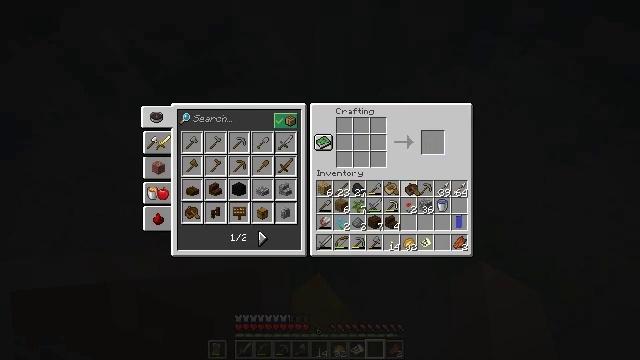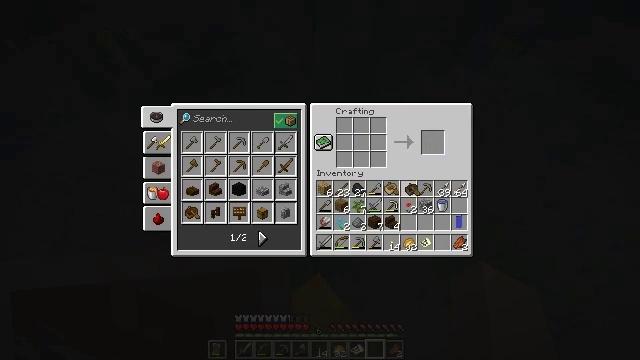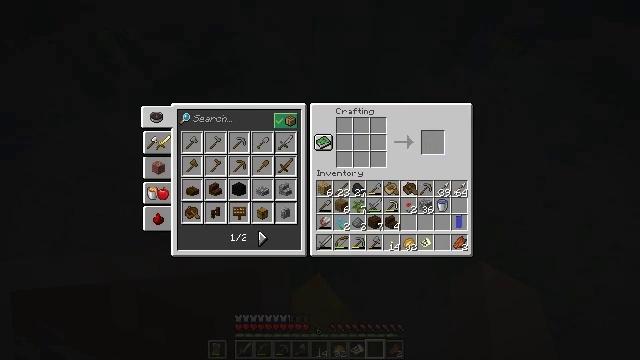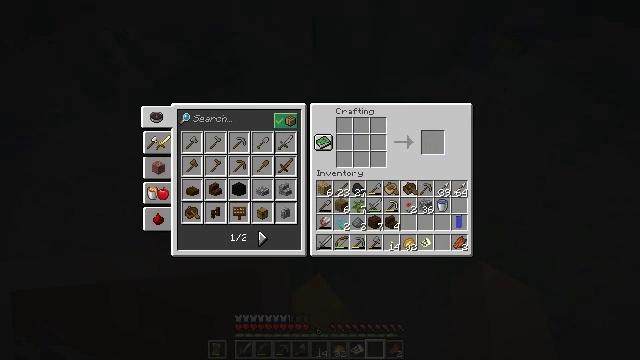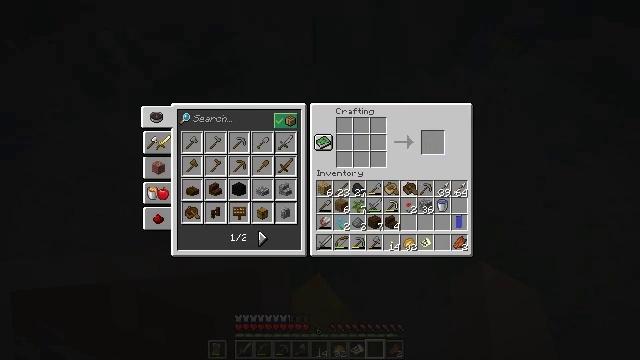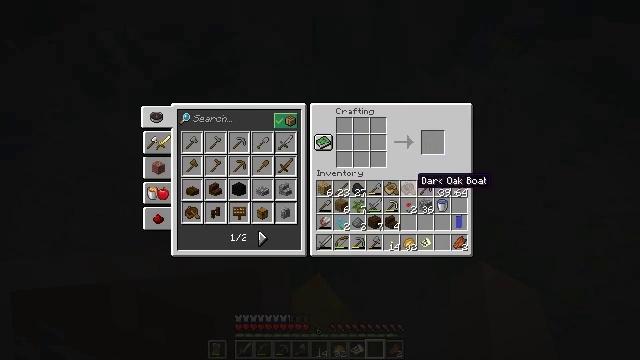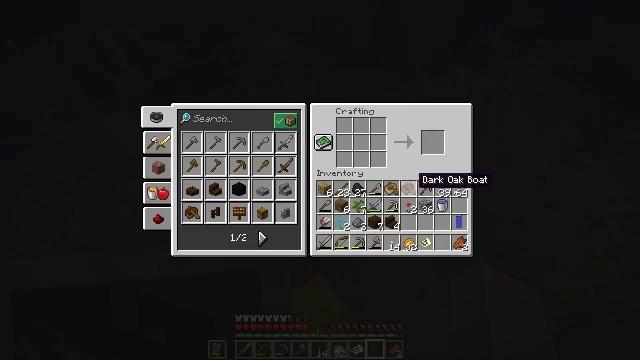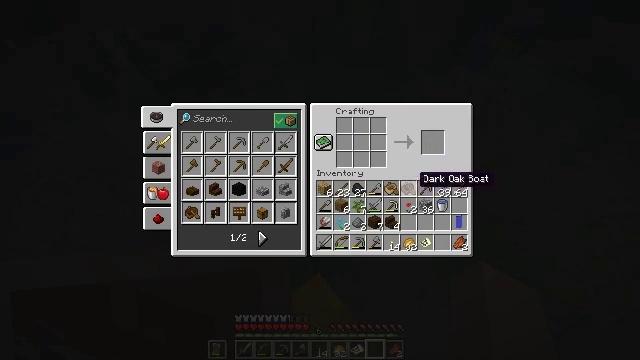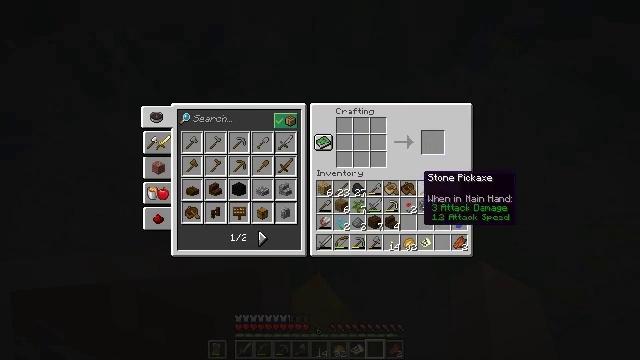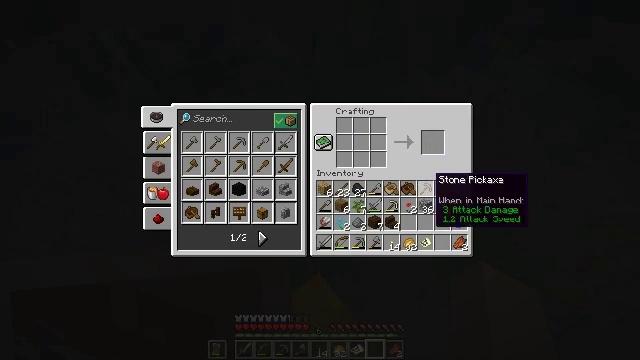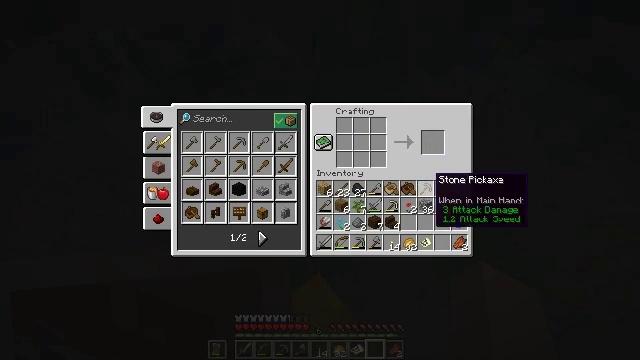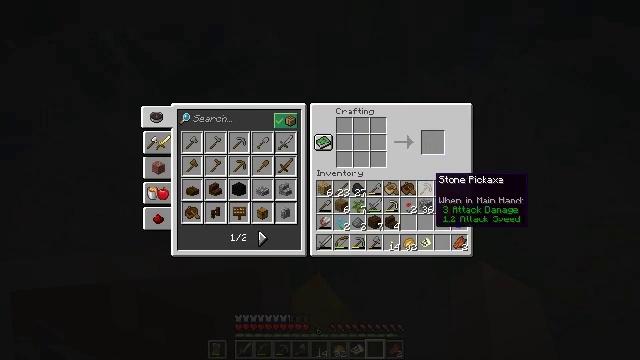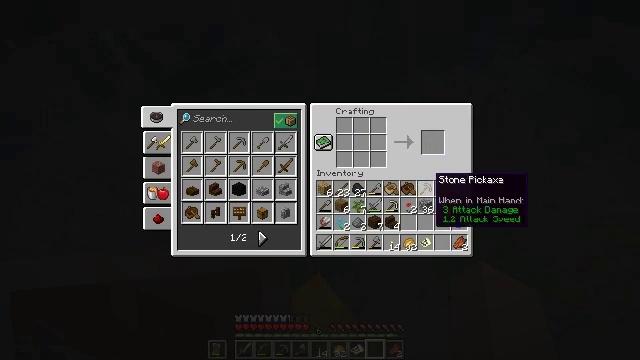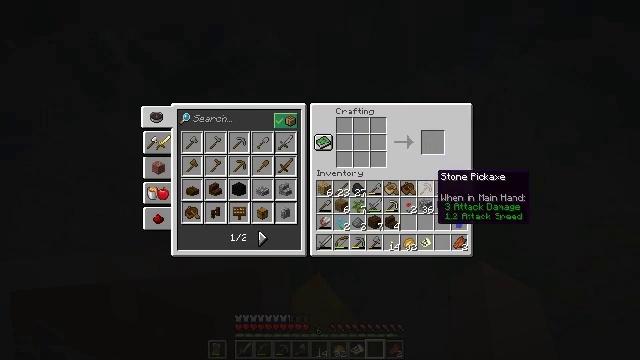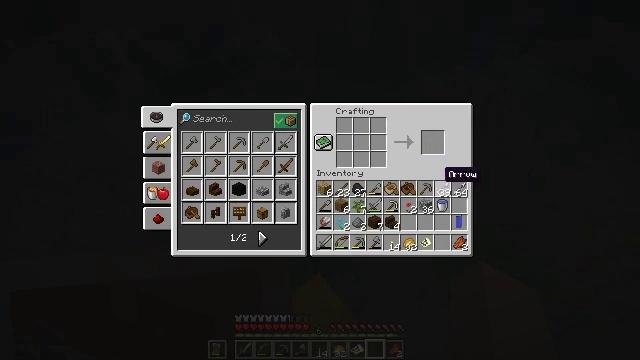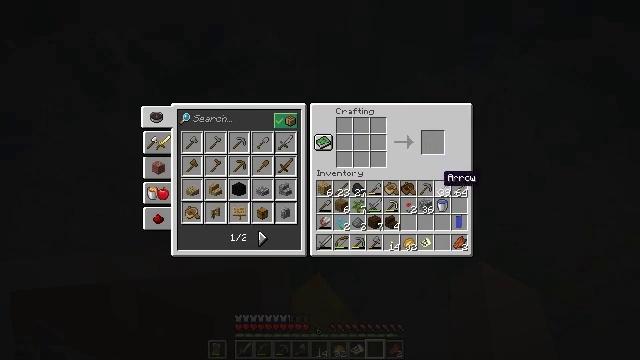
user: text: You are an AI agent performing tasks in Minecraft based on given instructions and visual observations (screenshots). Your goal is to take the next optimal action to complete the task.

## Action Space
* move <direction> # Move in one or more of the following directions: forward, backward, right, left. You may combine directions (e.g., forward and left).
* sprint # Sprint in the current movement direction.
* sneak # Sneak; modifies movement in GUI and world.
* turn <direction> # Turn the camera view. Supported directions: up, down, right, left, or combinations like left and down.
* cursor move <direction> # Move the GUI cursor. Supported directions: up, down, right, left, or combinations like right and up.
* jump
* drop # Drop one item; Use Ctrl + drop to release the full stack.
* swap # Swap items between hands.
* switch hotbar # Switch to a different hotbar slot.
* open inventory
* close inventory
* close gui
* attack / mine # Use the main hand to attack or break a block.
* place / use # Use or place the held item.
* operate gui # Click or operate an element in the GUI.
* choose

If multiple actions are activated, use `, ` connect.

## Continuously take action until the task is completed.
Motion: motion action
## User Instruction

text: Create a dark oak boat with dark oak planks.
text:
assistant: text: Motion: no_op
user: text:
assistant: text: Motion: no_op
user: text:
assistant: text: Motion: attack / mine
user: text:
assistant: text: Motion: attack / mine
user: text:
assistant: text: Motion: no_op
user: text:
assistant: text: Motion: no_op
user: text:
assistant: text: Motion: no_op
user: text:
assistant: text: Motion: no_op
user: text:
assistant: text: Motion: turn right
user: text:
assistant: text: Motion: no_op
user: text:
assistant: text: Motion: no_op
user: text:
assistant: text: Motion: no_op
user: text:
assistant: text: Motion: no_op
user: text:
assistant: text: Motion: turn right
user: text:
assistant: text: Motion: no_op
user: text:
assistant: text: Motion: turn left and down
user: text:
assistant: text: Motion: turn left and down
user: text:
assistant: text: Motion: turn left and down
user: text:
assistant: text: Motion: turn left and up
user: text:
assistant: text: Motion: turn left and up
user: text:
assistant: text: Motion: turn left and up
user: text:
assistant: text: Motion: no_op
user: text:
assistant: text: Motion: turn left
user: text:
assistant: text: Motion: turn left
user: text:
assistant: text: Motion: no_op
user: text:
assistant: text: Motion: use / place
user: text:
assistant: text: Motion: use / place
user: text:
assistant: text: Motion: no_op
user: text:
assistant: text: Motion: no_op
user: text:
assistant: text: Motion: no_op